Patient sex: M
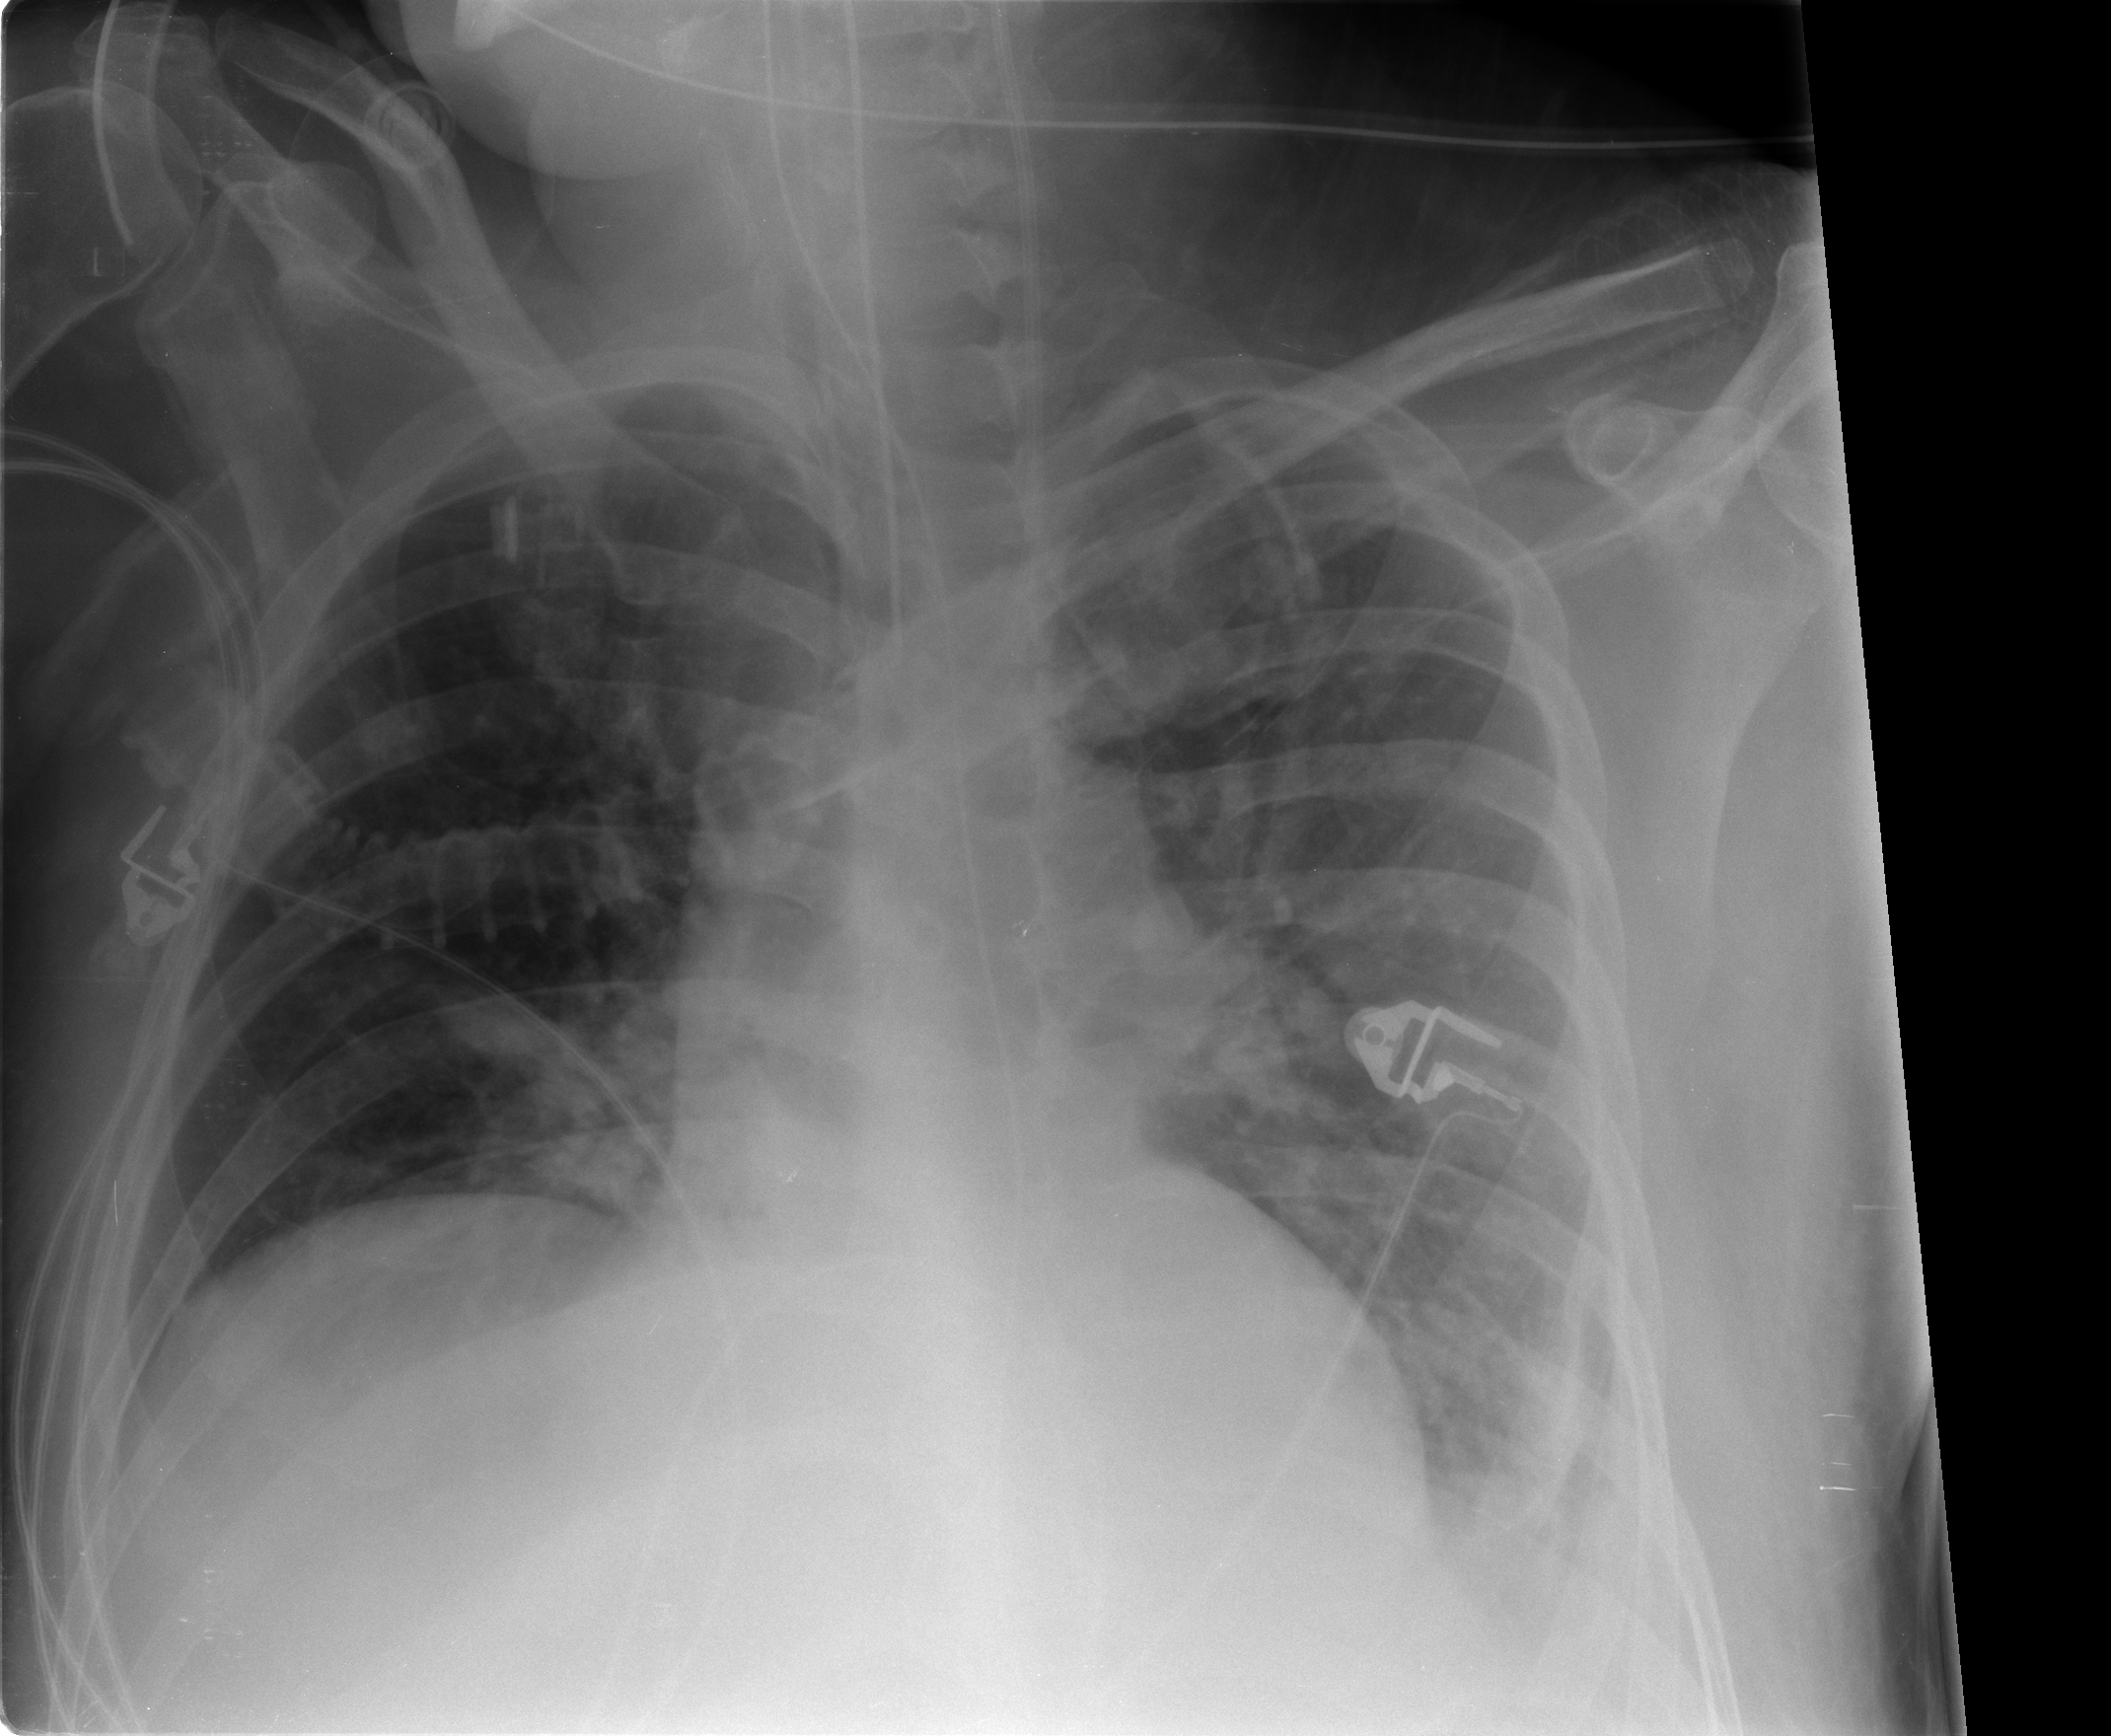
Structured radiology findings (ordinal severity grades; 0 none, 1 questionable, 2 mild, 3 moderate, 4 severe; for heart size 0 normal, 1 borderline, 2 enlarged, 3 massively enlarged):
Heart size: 0
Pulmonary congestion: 2
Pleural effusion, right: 0
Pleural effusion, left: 2
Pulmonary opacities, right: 2
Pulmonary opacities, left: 0
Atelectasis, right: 1
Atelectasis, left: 2